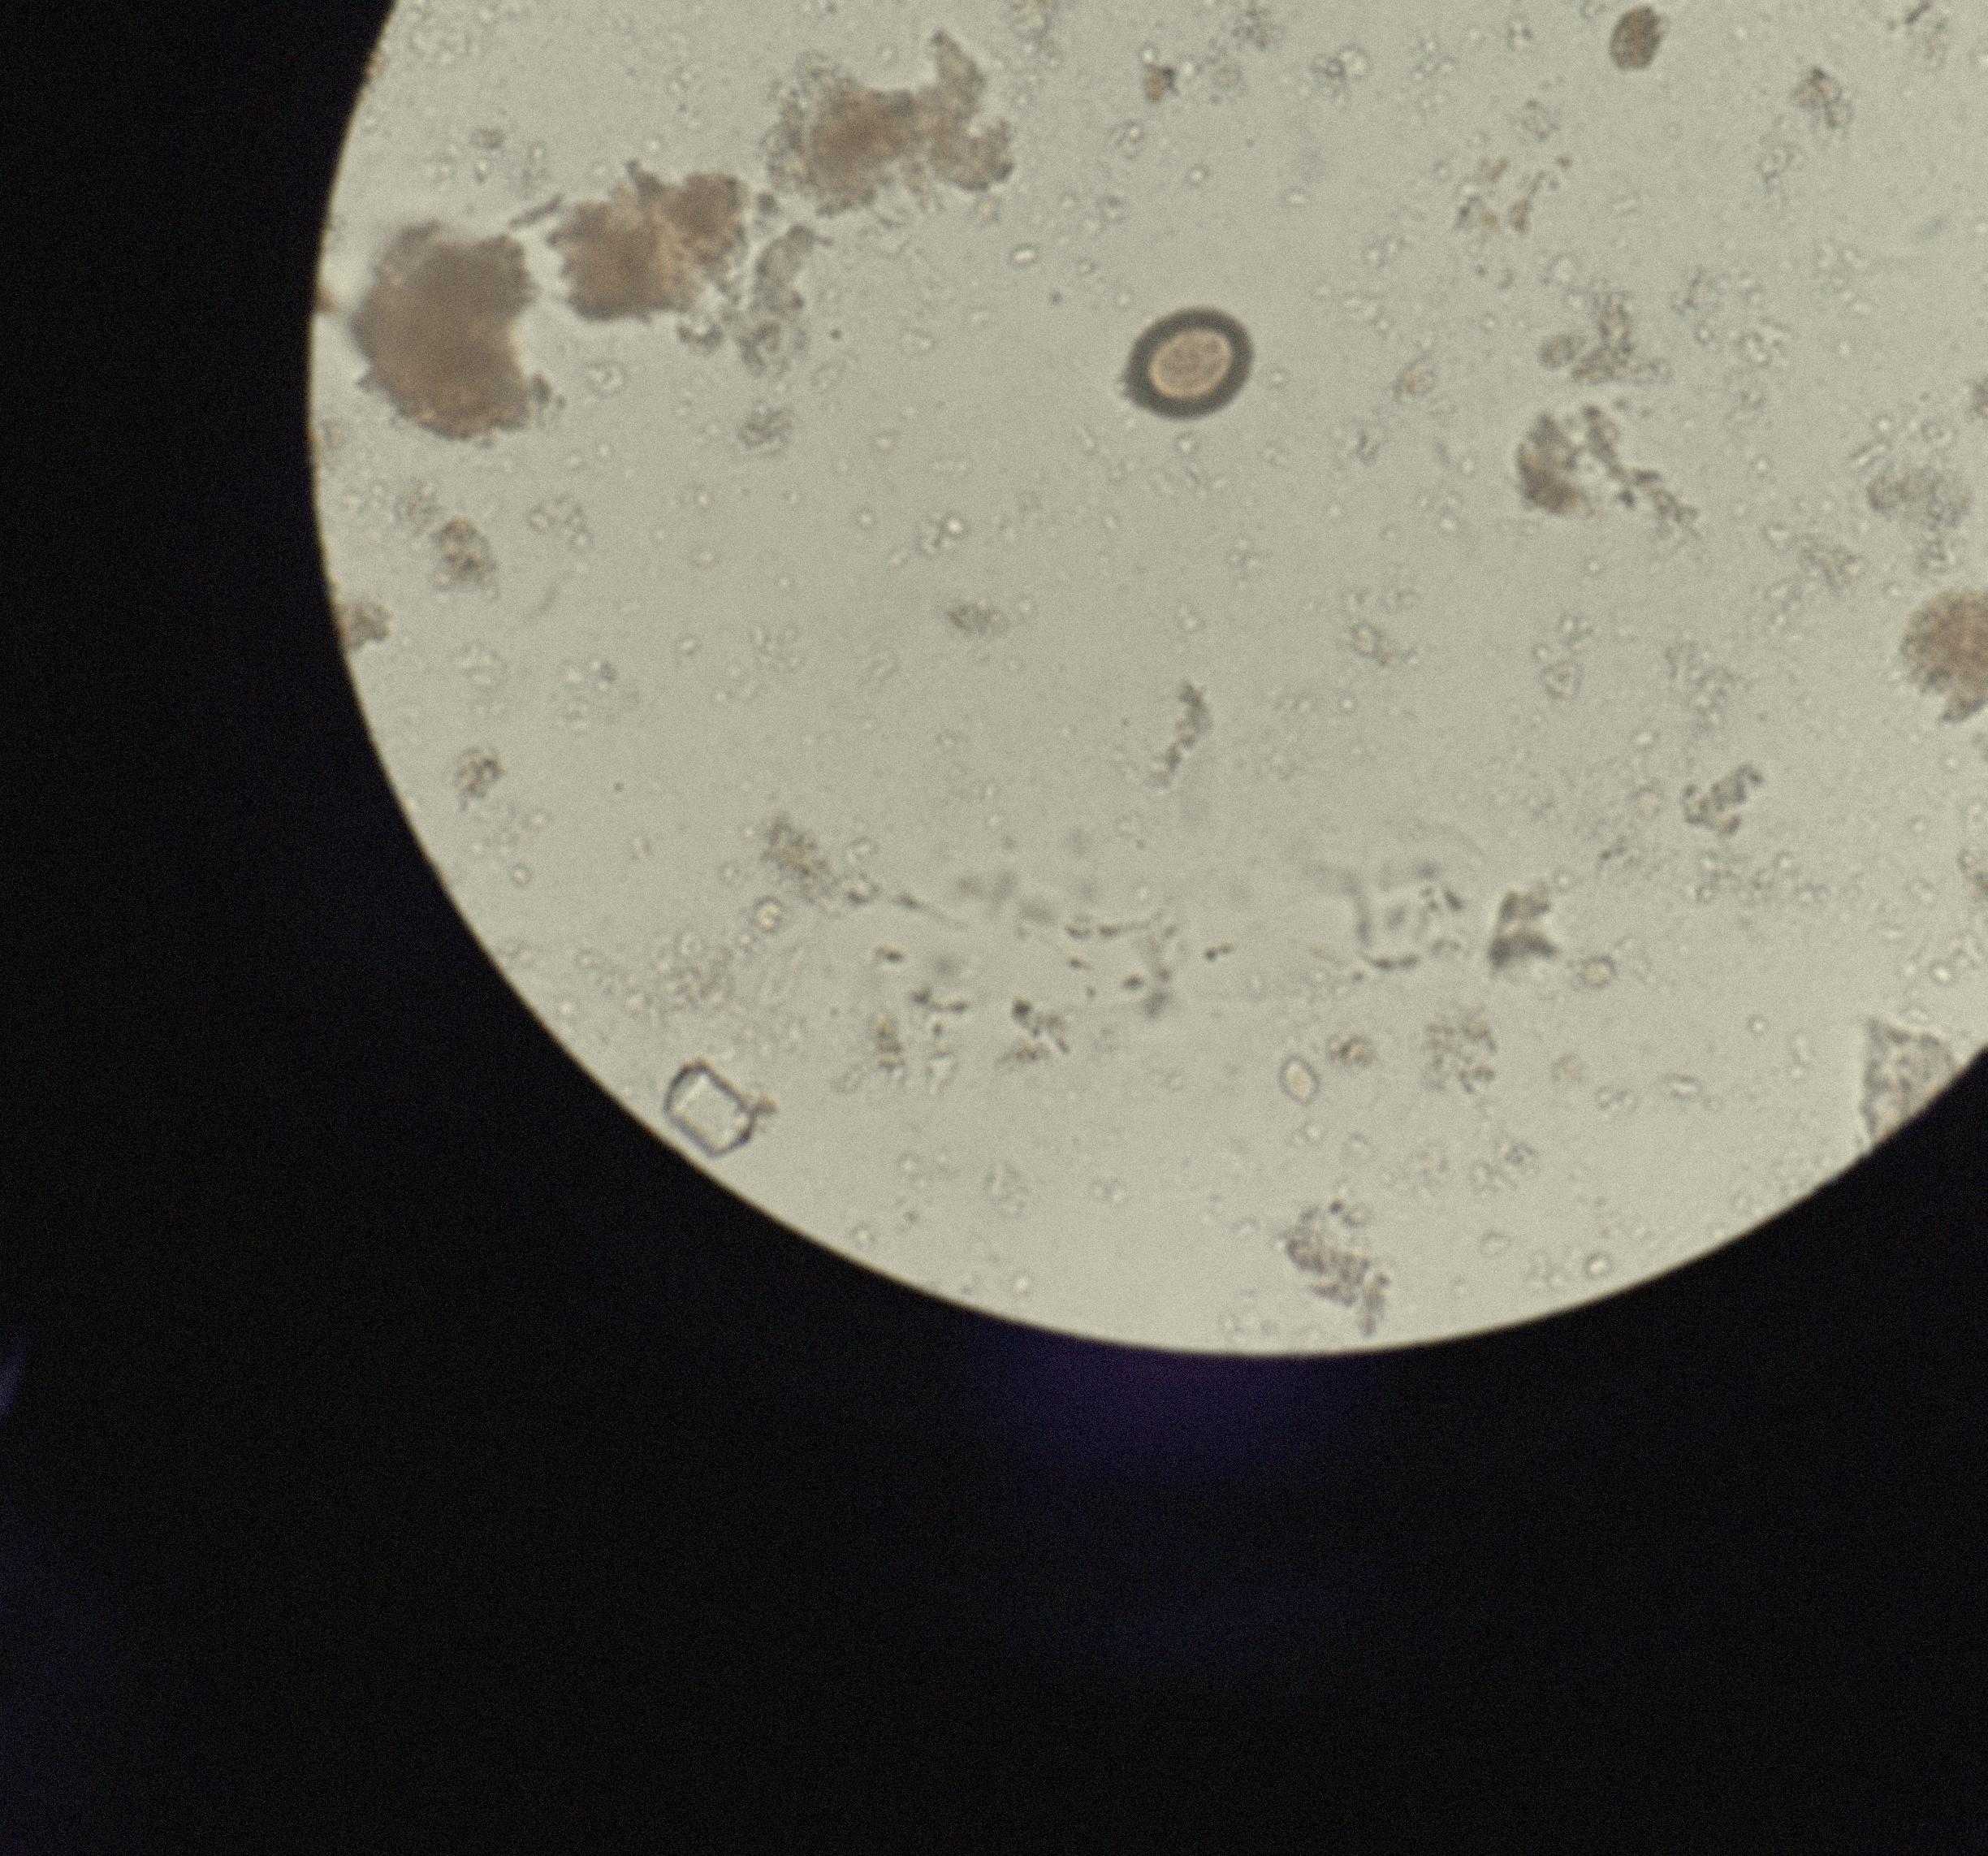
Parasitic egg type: Taenia spp. egg